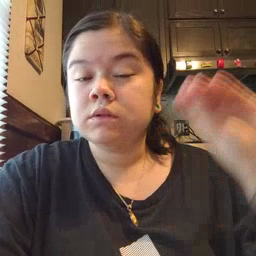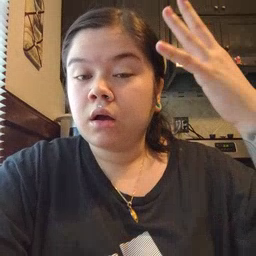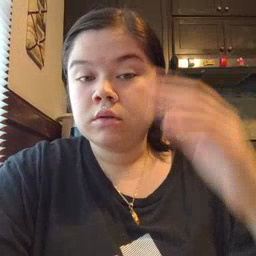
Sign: sun